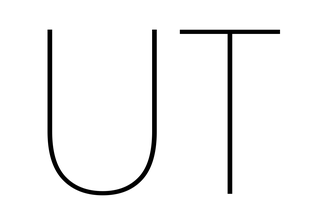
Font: Poppins-Thin